Question: Since IDEA is not so developer-friendly in terms of providing Android templates like Eclipse or Android Studio do, can we take those templates and use them in IDEA?
If yes, how can we do that, beside importing from its source folders? Maybe to get it in the right-click menu (like Android Studio, see below)?

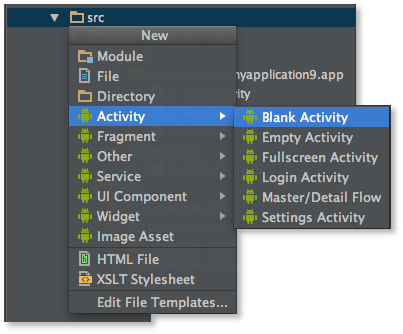
Answer: You can't take the templates out and use them in a context that's not designed for them; the templates require supporting code to instantiate them properly and insert the right parameters that you supply through the wizard. Android Studio and Eclipse have that code because they've been designed around those templates.